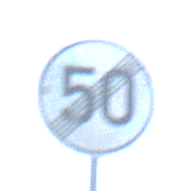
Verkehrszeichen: EndeGeschwindigkeit50
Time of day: MorningAfternoon
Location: Outdoor (Nature)
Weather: PartlyCloudy
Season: NotSpecified
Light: Natural